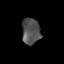
Tissue: lung
Cell type: Others
Senescence score: 0.2031
Nuclear area (px): 467
Mean DAPI intensity: 81.728